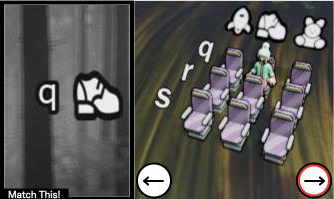
Task: seats
Answer: yes